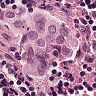
Metastatic tissue present: yes